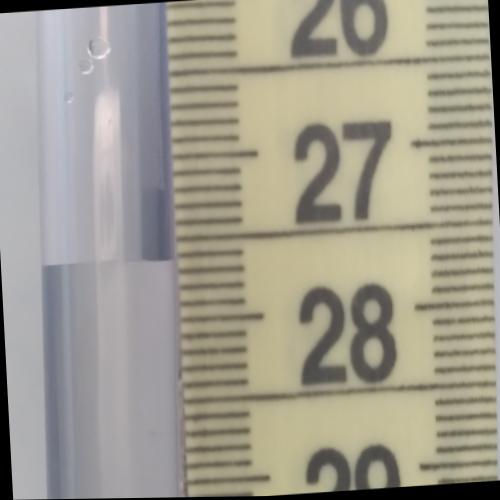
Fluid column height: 27.6 cm